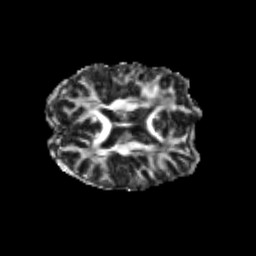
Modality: FA
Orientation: axial
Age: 24
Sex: male
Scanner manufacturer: siemens
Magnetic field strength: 3 T
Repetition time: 3.5 s
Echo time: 0.104 s